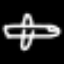
Label: airplane